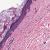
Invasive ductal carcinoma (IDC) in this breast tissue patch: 0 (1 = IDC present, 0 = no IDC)